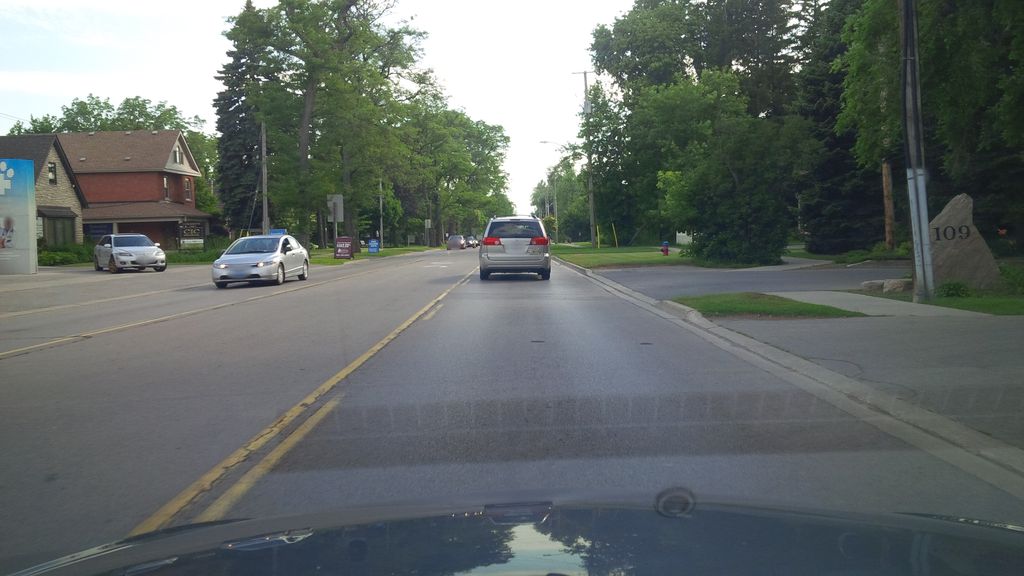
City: hamilton